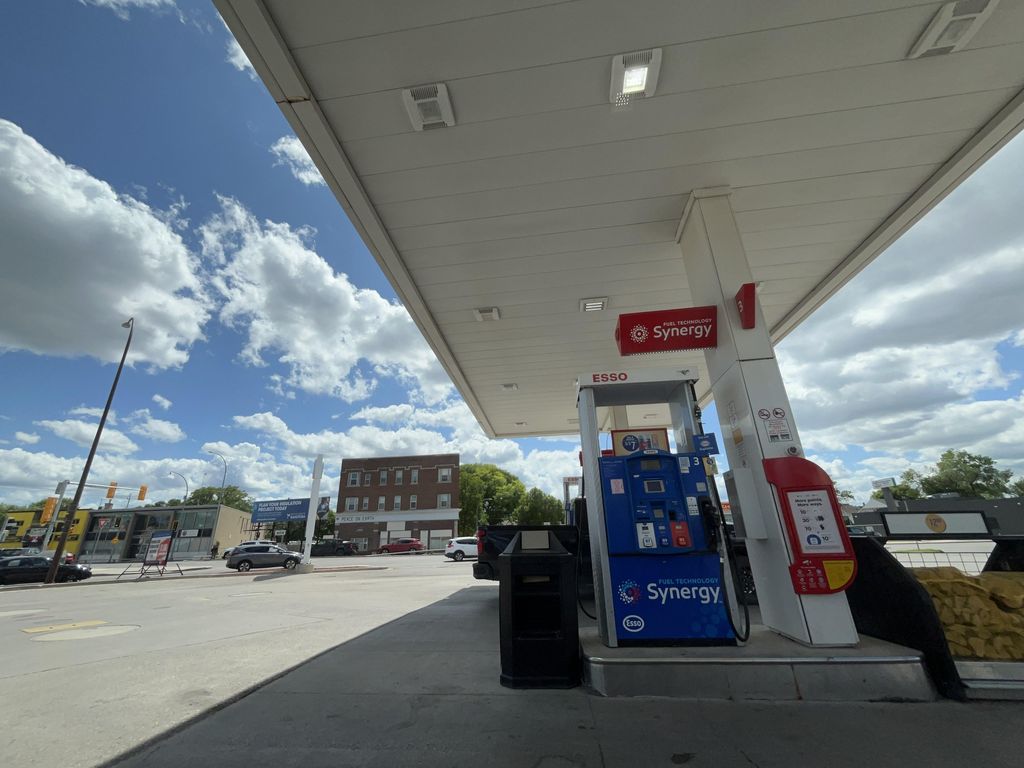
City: winnipeg